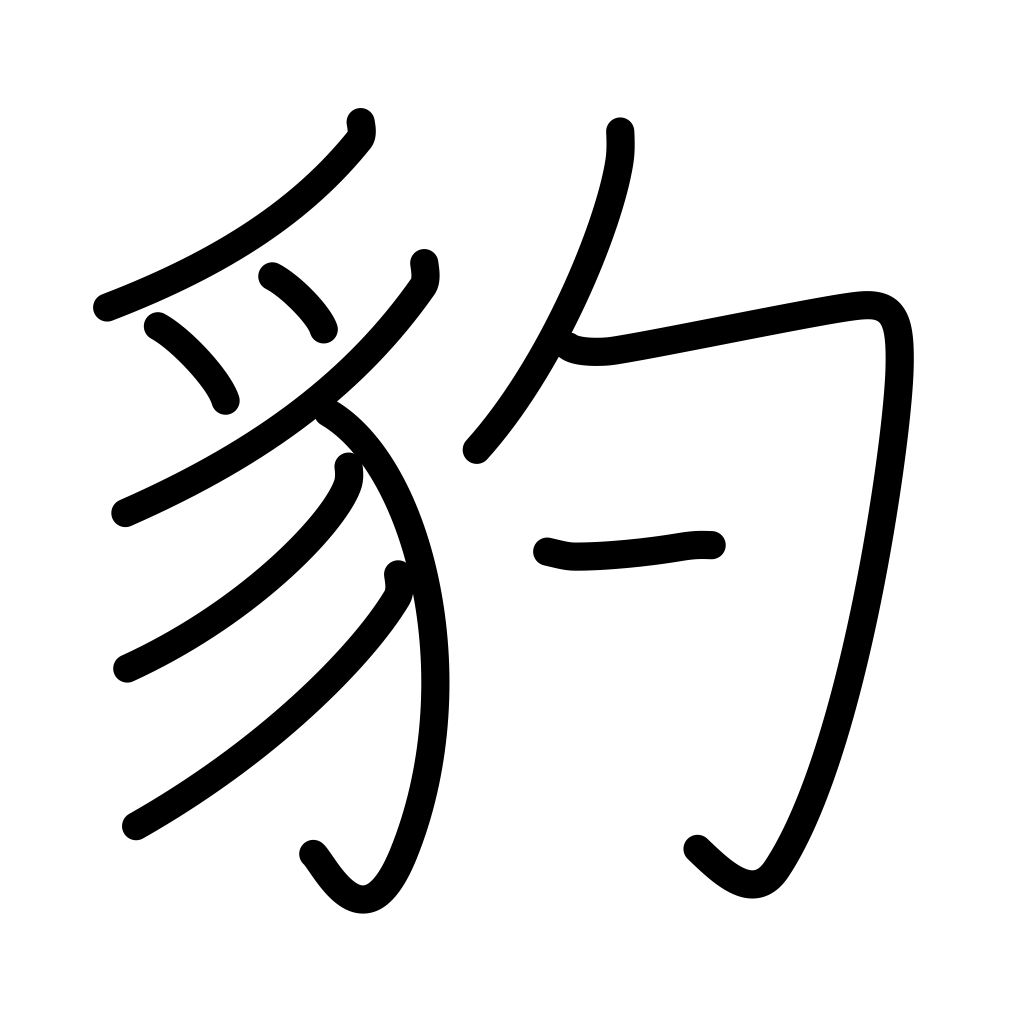
Meaning: leopard, panther